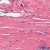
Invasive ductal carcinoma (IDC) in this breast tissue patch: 0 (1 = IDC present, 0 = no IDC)